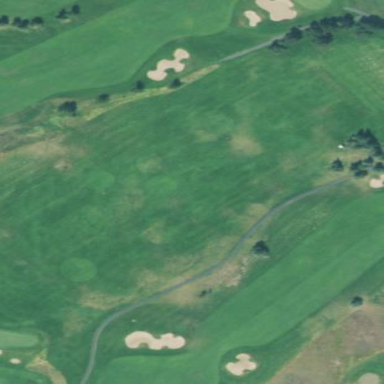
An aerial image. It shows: Golf driving range with lush green grass.